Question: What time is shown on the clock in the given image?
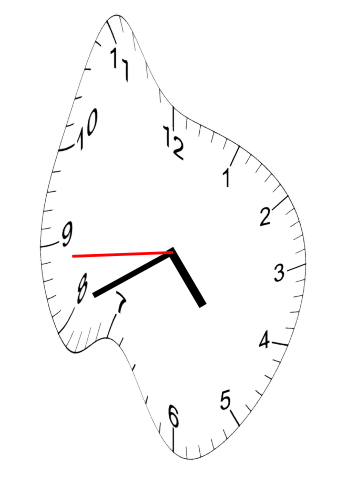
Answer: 04:40:44